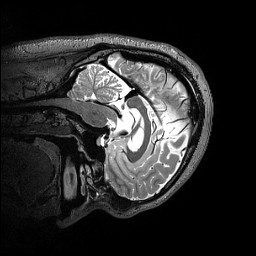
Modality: T2w
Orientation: sagittal
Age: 25
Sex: male
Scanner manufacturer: siemens
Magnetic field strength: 3 T
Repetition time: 3.2 s
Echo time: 0.565 s